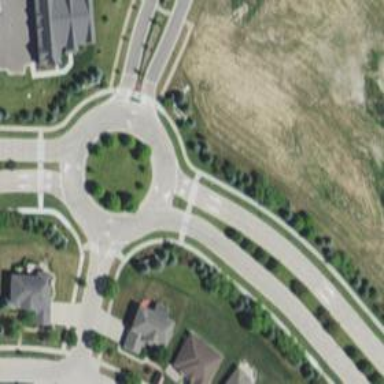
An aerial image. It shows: Unclassified road featuring roundabout.